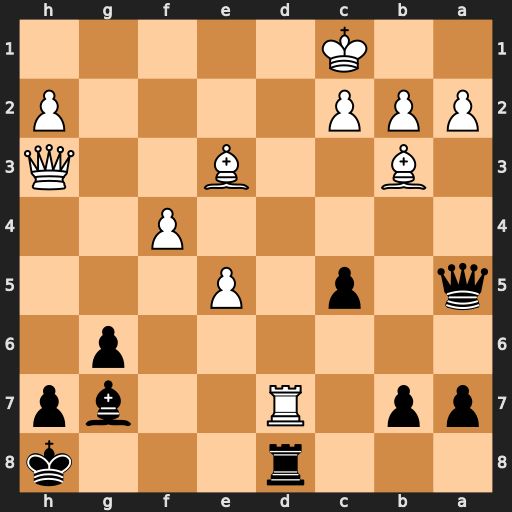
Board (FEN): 3r3k/pp1R2bp/6p1/q1p1P3/5P2/1B2B2Q/PPP4P/2K5
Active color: b
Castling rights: -
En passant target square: -
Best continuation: Qe1+ Rd1 Qxd1#